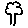
Label: tree